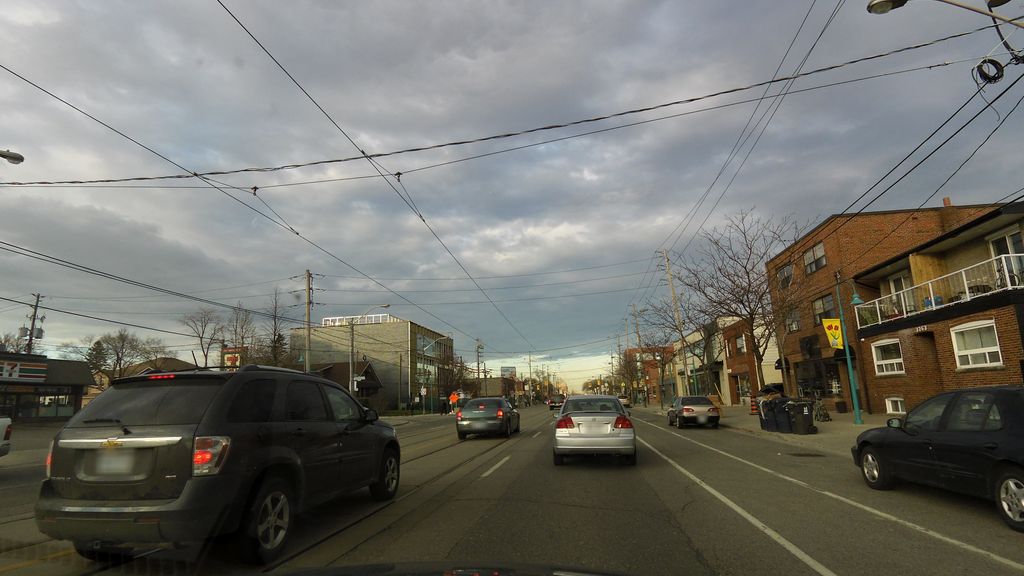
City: toronto